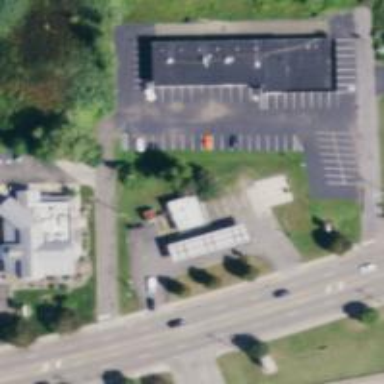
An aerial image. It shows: Convenience shop.